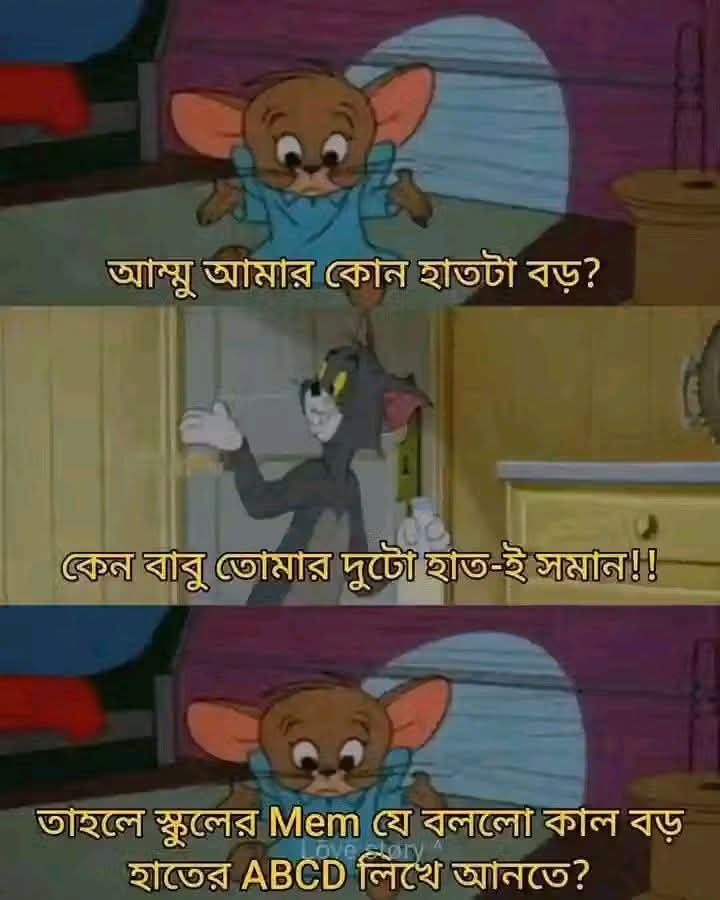
Text: আম্মু আমার কোন হাতটা বড়?
কেন বাবু তোমার দুটো হাত-ই সমান!!
তাহলে স্কুলের Mem যে বললো কাল বড় হাতের ABCD লিখে আনতে?
Label: Non Hate